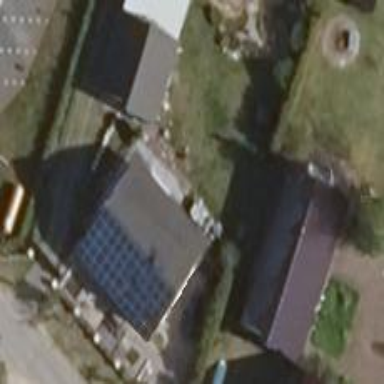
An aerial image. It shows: Detached building with gabled roof.